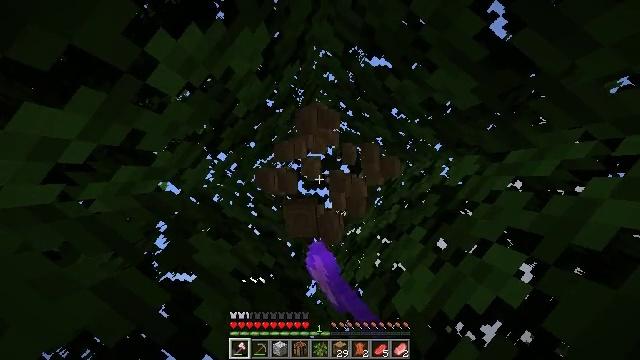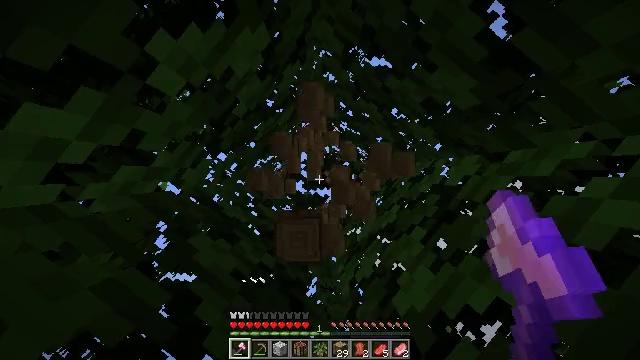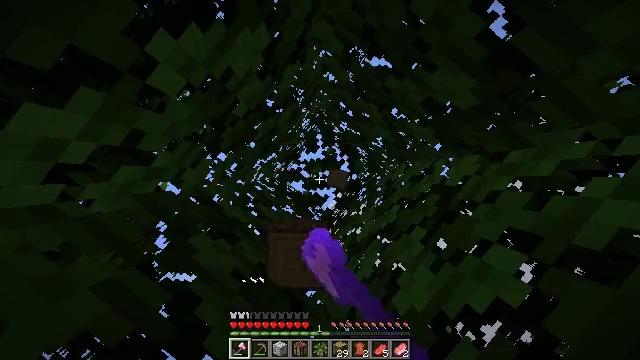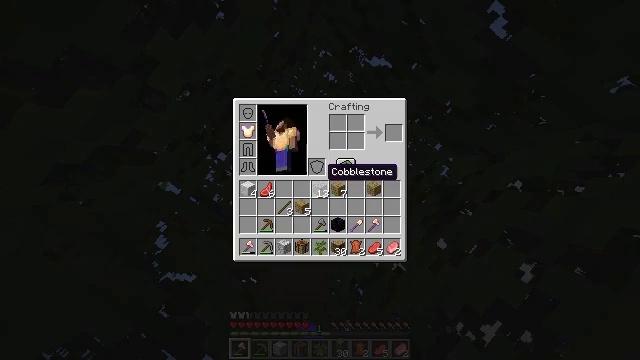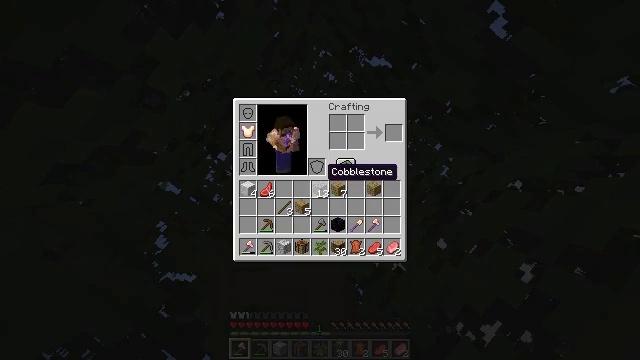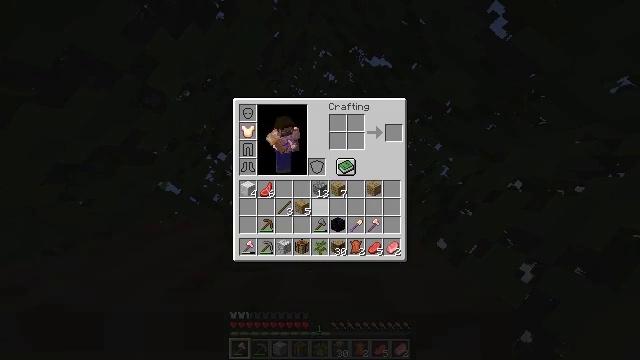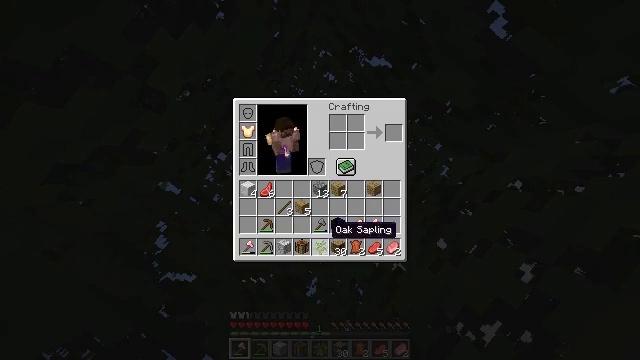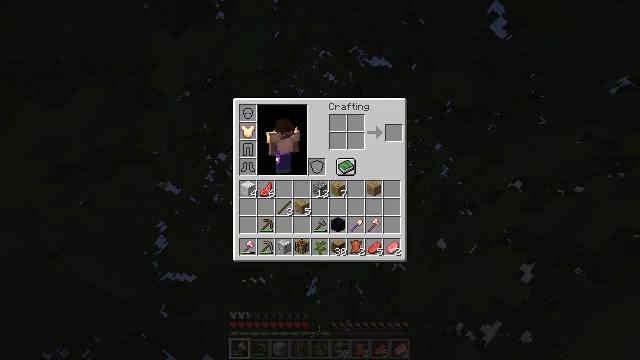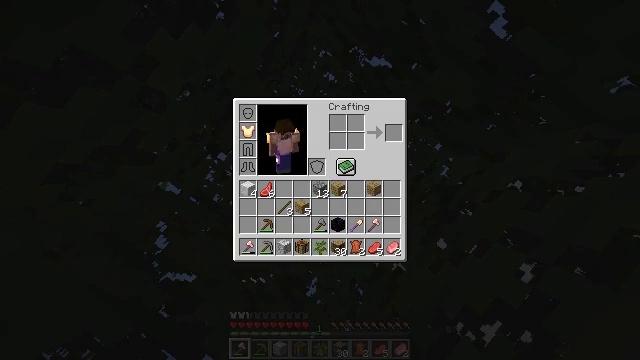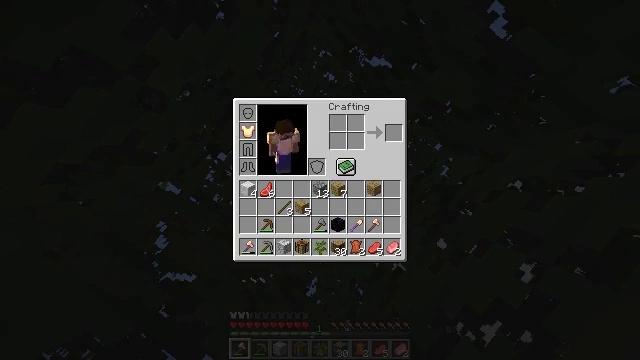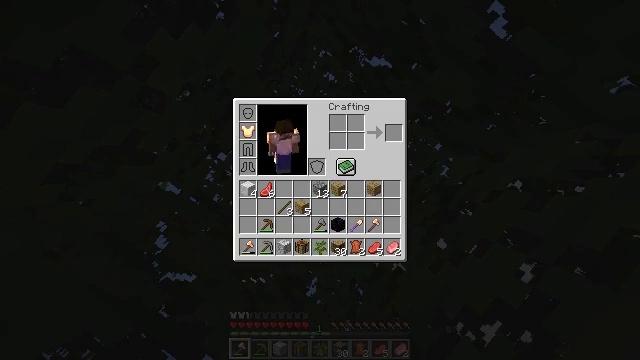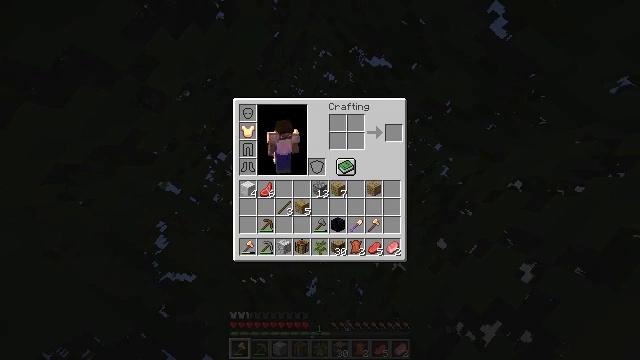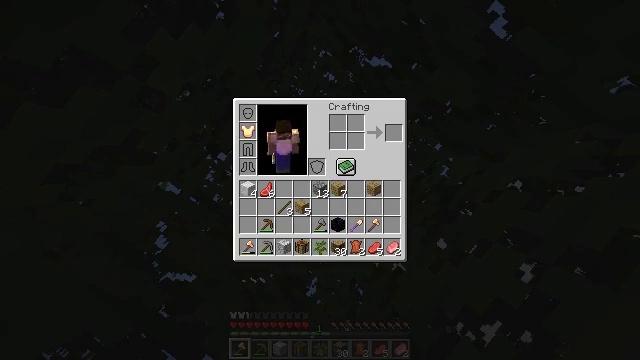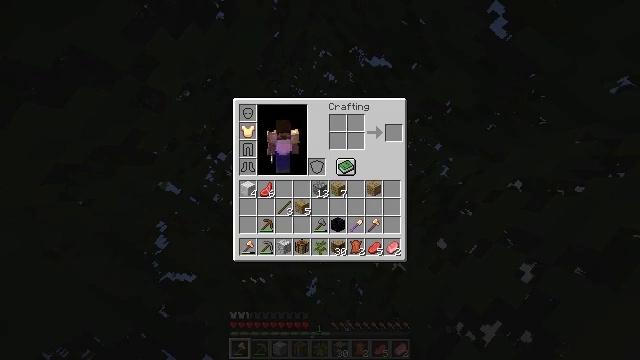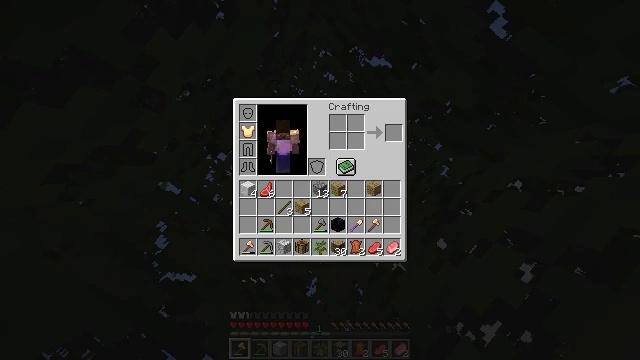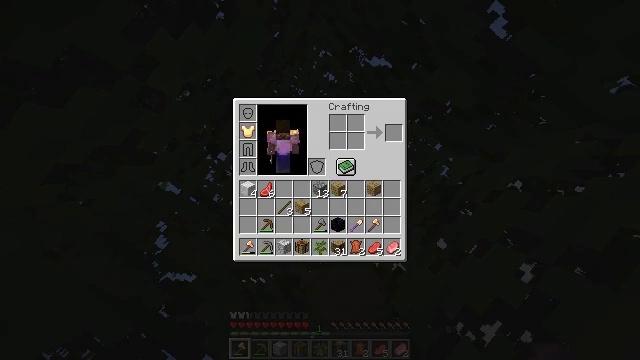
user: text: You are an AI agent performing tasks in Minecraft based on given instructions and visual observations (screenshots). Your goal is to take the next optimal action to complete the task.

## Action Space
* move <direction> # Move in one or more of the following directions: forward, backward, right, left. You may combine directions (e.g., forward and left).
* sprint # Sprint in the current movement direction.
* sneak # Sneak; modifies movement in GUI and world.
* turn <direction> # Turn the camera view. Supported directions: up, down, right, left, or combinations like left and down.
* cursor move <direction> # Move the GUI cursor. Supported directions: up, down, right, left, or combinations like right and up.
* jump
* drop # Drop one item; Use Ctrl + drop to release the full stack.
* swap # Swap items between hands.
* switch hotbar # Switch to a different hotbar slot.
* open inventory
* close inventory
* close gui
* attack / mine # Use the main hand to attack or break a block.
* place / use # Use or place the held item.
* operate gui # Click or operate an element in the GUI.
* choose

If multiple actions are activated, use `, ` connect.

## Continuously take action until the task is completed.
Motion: motion action
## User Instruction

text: Break oak leaves from the trees.
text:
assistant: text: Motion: attack / mine
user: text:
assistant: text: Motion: attack / mine
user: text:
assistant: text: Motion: attack / mine, open inventory
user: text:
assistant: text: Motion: open inventory
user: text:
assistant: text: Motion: cursor move down, open inventory
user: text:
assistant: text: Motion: cursor move down
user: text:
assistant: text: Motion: cursor move down
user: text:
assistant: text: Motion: cursor move left and down
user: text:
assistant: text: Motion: cursor move left and down
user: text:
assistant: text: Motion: no_op
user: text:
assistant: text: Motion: cursor move left
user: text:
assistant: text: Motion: cursor move left and up
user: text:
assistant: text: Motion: no_op
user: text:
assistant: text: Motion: no_op
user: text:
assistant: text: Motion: no_op
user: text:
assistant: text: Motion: close inventory
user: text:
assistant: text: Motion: turn right and down, close inventory
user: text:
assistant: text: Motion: turn right and down, close inventory
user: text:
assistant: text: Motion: turn right and down
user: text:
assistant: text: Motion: move forward, turn right and down
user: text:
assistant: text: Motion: move forward, turn right and down, attack / mine
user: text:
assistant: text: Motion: move forward, turn right and down, attack / mine
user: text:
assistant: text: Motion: move forward, turn right and down, attack / mine
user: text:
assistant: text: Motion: move forward, turn right, attack / mine
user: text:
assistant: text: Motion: turn down, attack / mine
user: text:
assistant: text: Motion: turn right and down, attack / mine
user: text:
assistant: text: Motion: turn down, attack / mine
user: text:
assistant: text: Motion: turn down, attack / mine
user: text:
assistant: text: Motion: turn down, attack / mine
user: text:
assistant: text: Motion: move forward, turn right and up, attack / mine